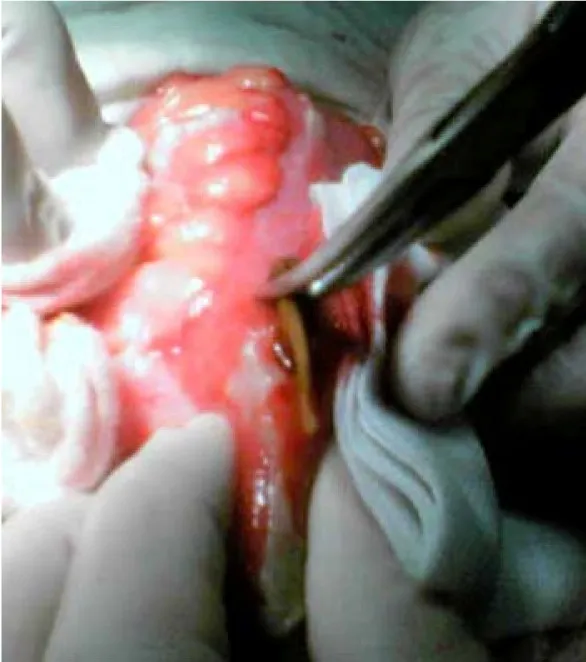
Intra operative finding of perforated ileum with chicken wishbone.
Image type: medical_photograph (other_medical_photograph)